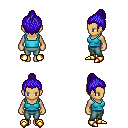
a pixel art fantasy rpg character, female body template, human, tanned skin, teal pirate shirt, teal pants, blue short topknot hairstyle, gold boots, four views (front, back, left, right), 2x2 character sprite sheet, small pixel art, hard edges, no anti-aliasing